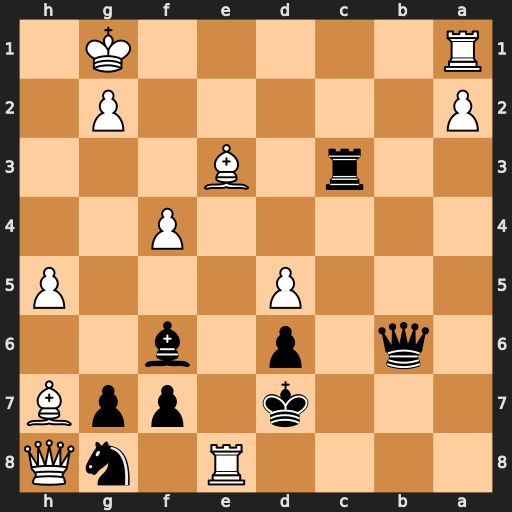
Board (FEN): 4R1nQ/3k1ppB/1q1p1b2/3P3P/5P2/2r1B3/P5P1/R5K1
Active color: b
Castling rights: -
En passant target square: -
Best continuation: Rxe3 Kh2 Rxe8 Bf5+ Kd8